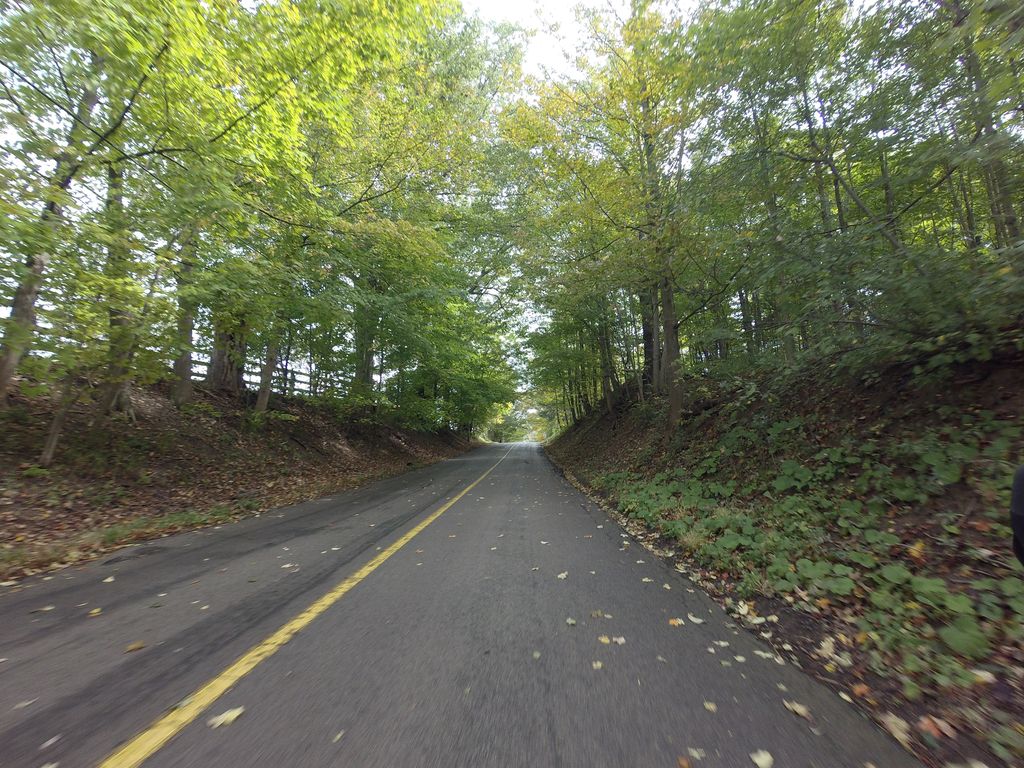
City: hamilton